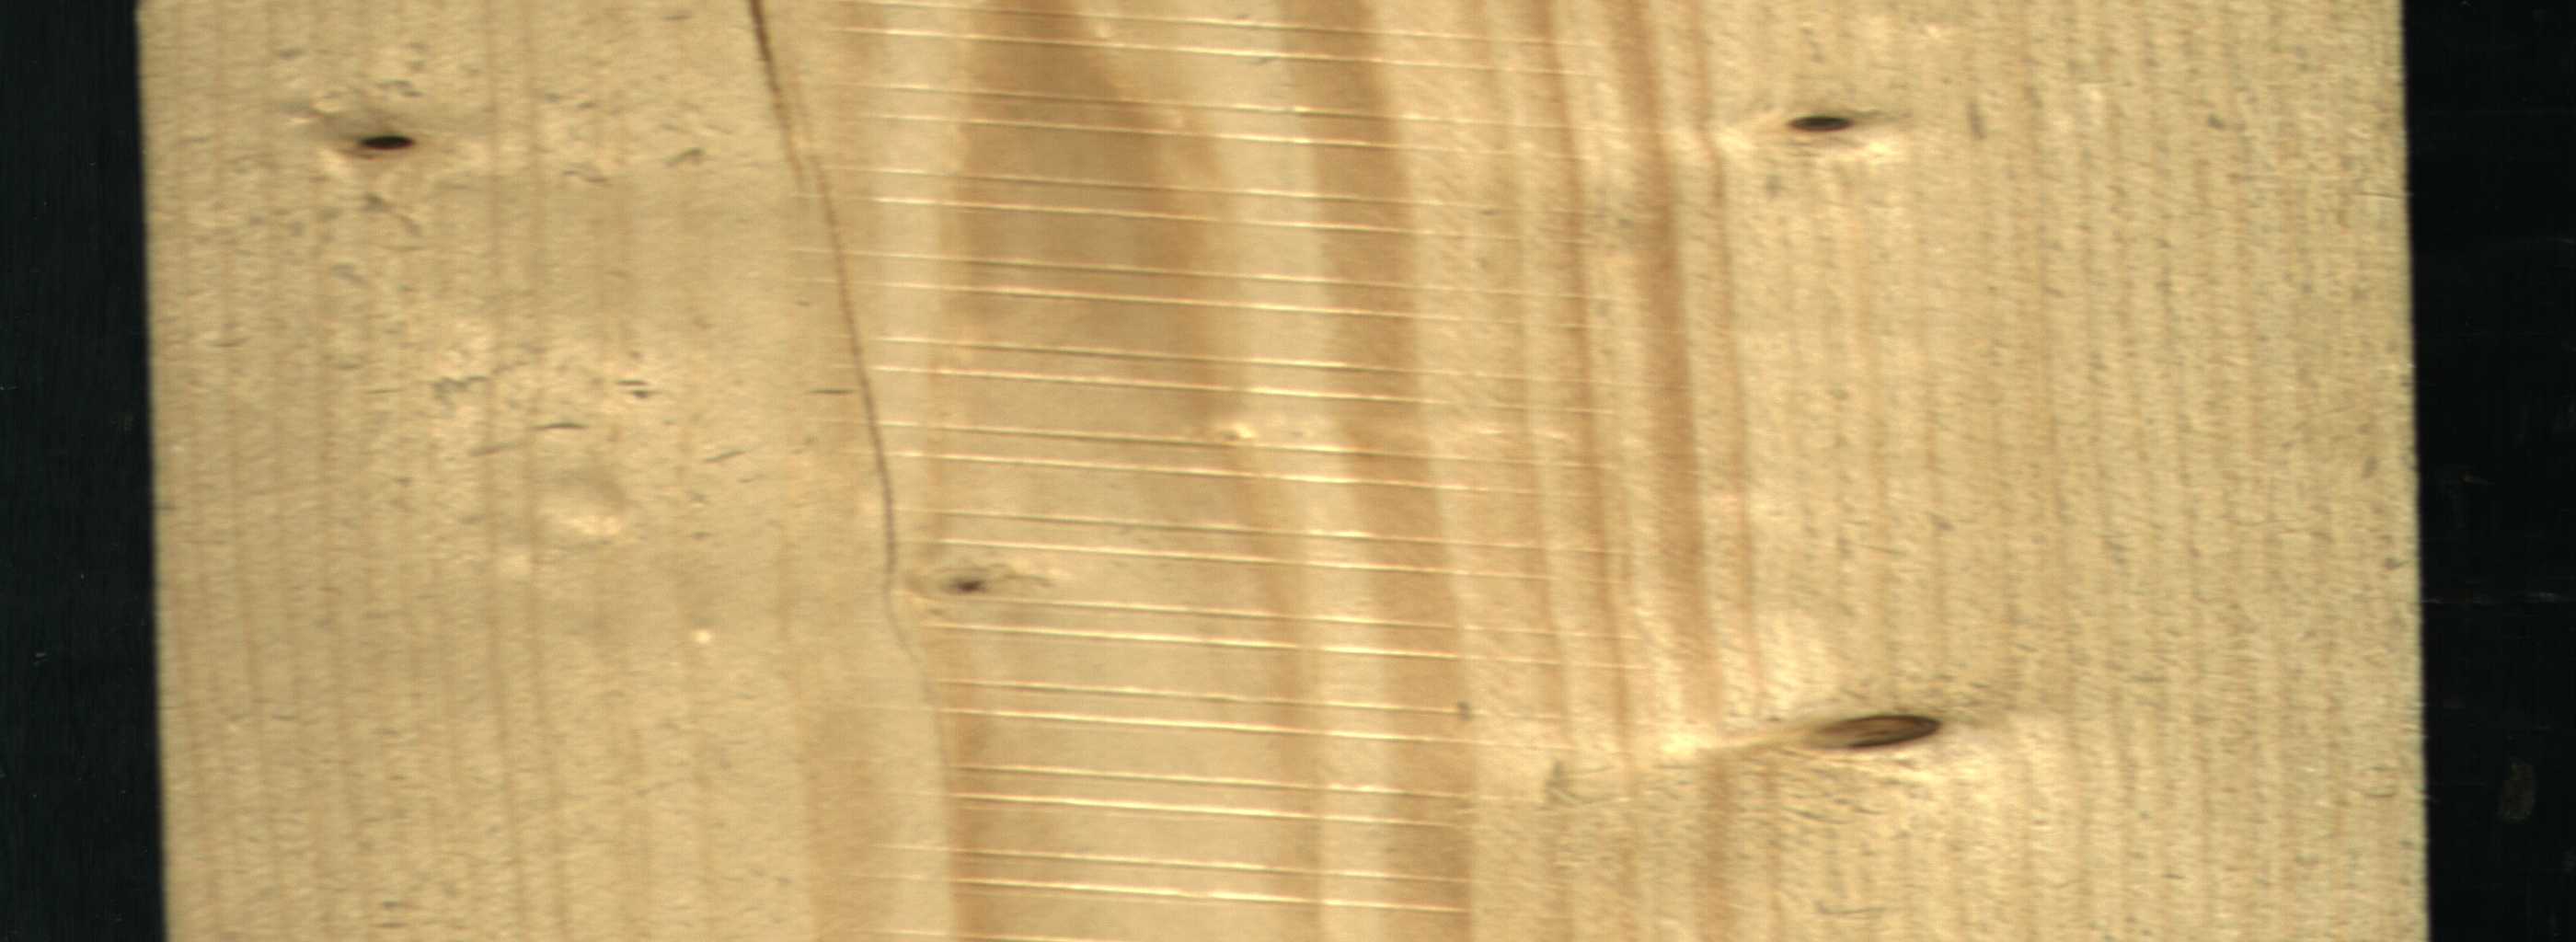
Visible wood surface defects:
Crack
Crack
Dead_Knot
Live_Knot
Live_Knot
Live_Knot